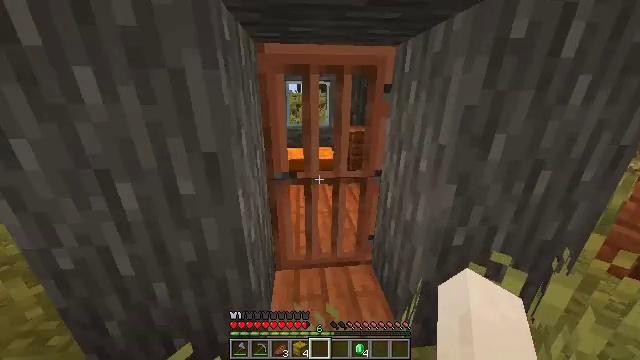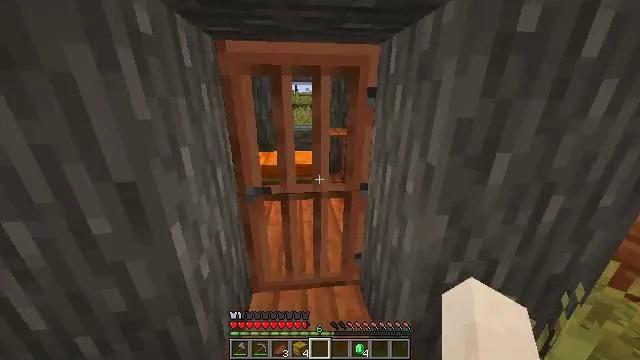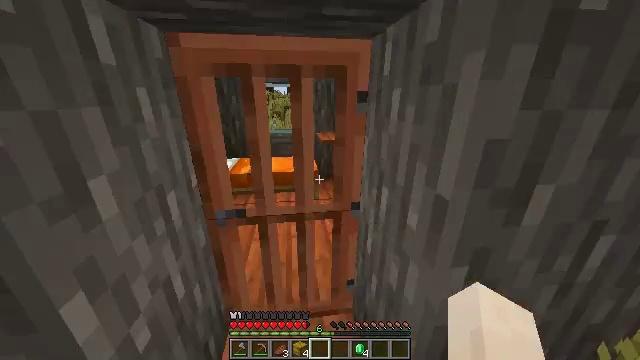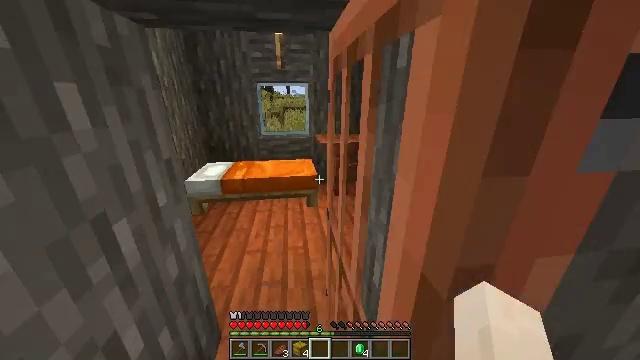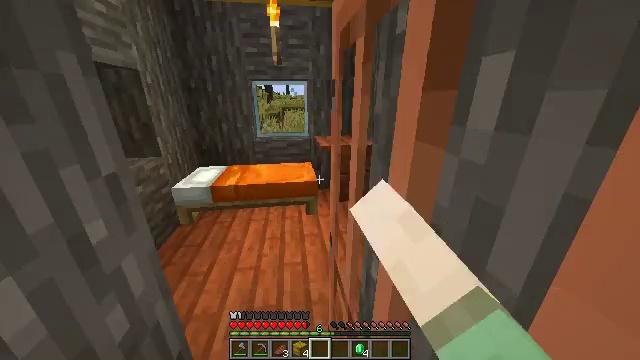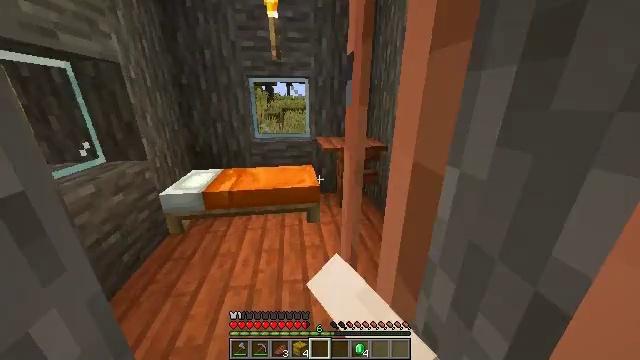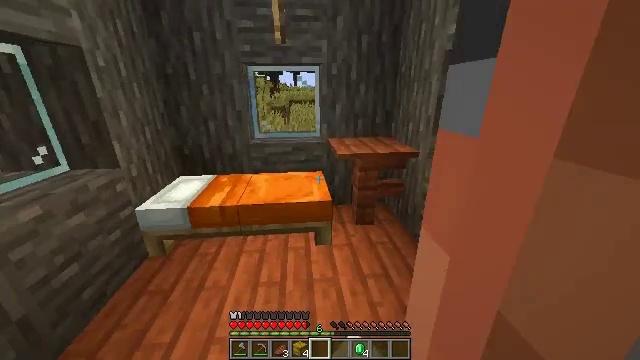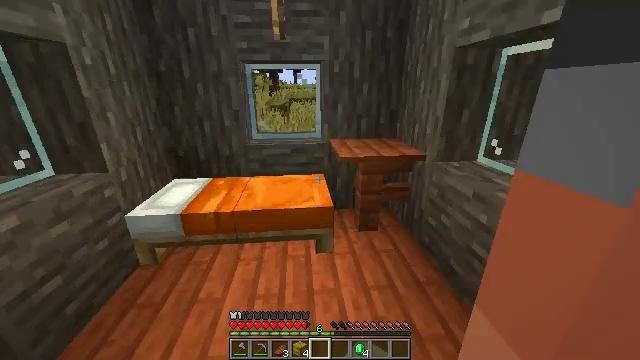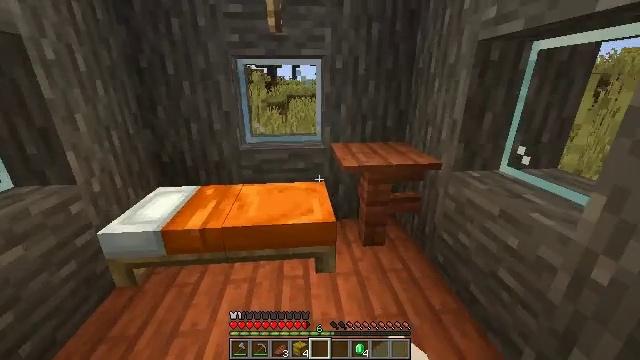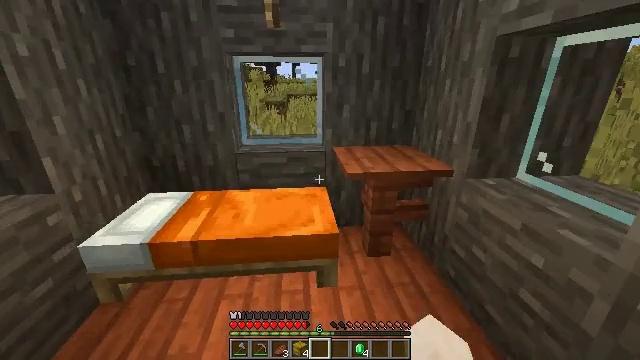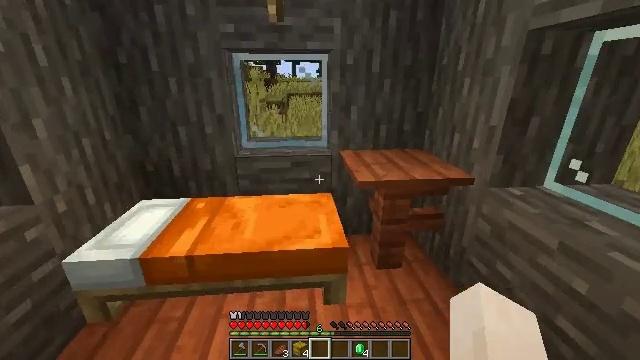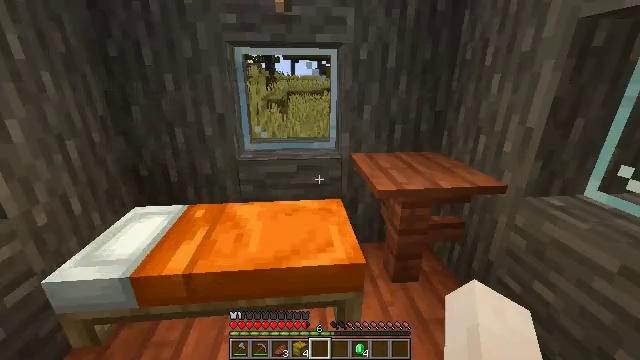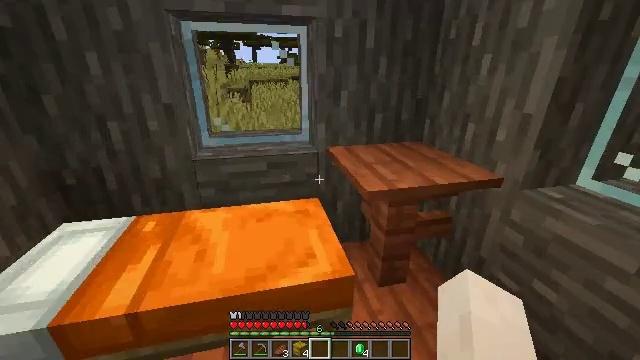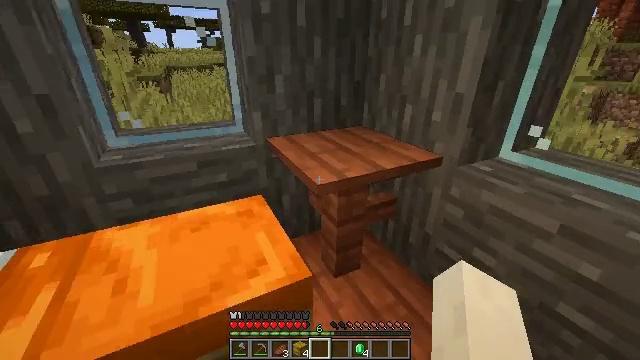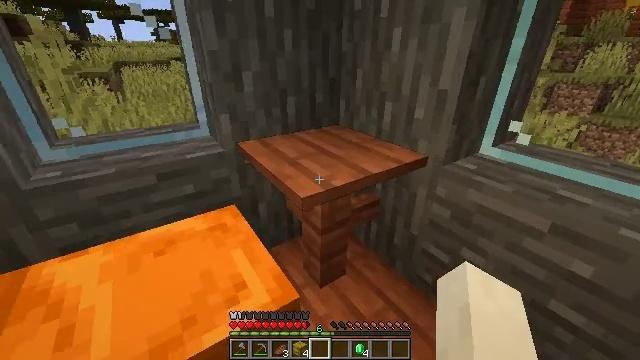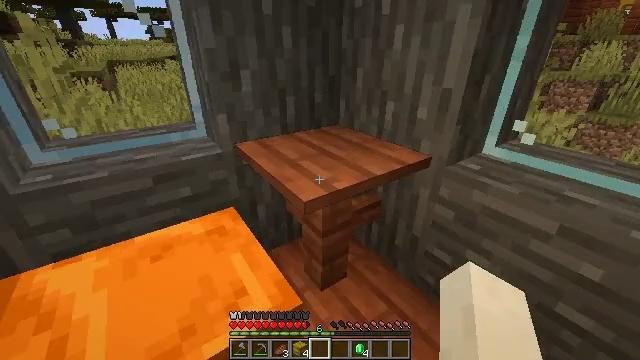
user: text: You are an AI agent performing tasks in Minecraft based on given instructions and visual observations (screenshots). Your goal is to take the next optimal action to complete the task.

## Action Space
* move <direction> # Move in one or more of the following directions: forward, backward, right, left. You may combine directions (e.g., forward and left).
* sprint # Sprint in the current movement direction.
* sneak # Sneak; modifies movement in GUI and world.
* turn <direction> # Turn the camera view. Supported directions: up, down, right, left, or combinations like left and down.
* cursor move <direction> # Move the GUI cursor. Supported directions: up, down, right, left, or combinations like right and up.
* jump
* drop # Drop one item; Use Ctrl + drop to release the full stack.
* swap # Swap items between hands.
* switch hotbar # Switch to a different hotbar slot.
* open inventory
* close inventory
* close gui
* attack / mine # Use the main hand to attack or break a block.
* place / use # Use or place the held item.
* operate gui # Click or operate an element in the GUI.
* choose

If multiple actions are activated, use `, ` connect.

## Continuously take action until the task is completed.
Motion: motion action
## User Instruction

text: Mine the grindstone block.
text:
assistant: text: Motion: move forward
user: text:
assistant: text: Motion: move forward, turn right
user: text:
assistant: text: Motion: move forward, use / place
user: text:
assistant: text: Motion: move forward, use / place
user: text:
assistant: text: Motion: move forward, use / place
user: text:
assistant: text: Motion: move forward, turn left
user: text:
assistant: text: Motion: move forward
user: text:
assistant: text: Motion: move forward
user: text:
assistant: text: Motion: move forward and move left
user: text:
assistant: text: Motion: move forward and move left
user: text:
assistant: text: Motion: move forward
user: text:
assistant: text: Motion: move forward, turn right and down
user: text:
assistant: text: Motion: move forward, turn right and down
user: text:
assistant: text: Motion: turn right and down
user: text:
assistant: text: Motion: no_op
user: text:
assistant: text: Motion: turn right
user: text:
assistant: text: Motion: no_op
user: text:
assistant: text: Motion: turn left and down
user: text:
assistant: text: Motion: turn left and down
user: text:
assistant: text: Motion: turn left and down
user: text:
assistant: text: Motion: turn left and down
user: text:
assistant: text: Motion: turn left
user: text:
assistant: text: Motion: turn left and up
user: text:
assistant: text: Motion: turn left and up
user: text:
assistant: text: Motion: move forward and move left, turn left and up
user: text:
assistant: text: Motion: move forward and move left, turn left and up
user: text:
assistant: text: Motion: move forward and move left, turn left and up
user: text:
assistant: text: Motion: move forward and move left, turn left and up
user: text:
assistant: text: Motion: move forward and move left, turn left and up
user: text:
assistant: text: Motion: move forward and move left, turn left and up